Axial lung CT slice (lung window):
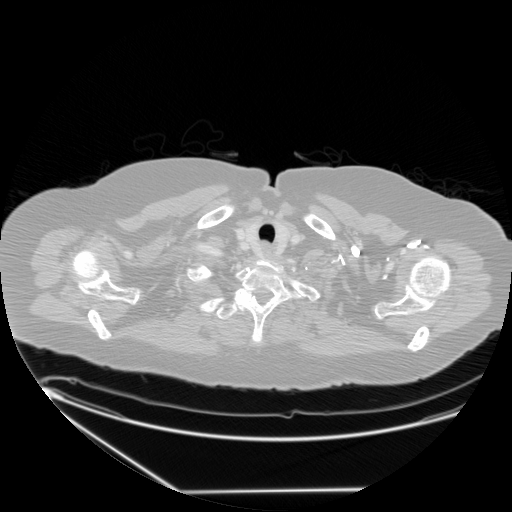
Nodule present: no